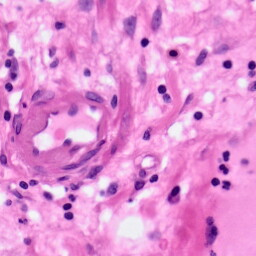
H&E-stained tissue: Pancreatic